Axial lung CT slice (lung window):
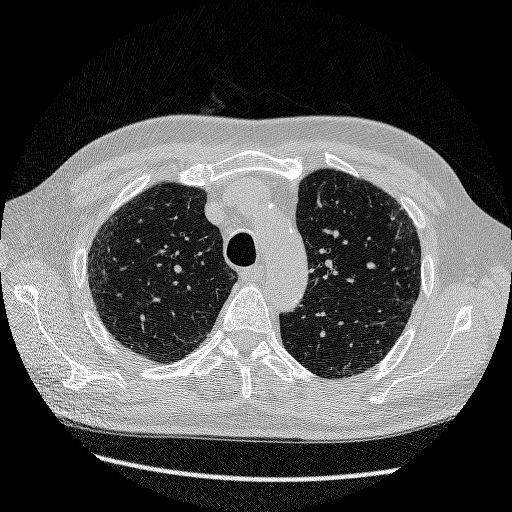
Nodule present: no